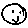
Label: smiley face